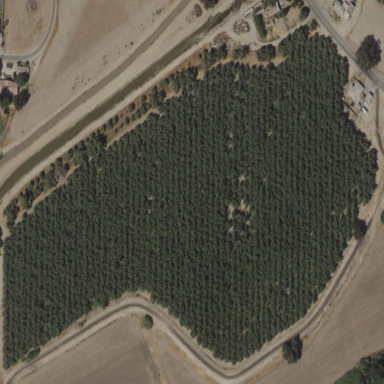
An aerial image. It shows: Orchard filled with walnut trees.